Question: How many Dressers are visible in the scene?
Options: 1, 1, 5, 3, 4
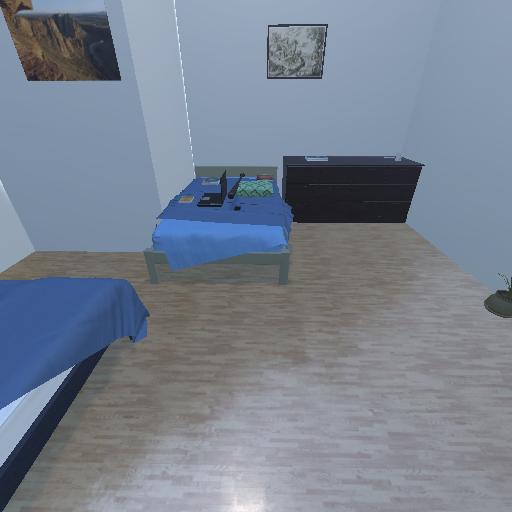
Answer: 1